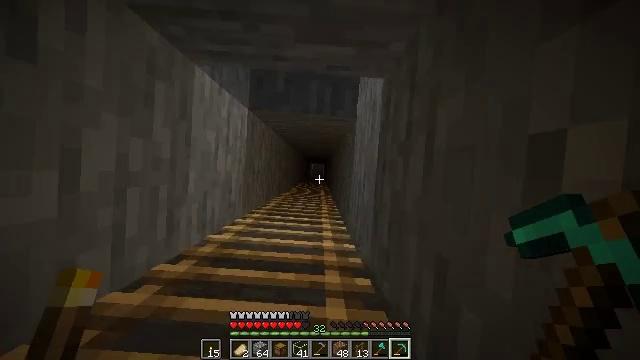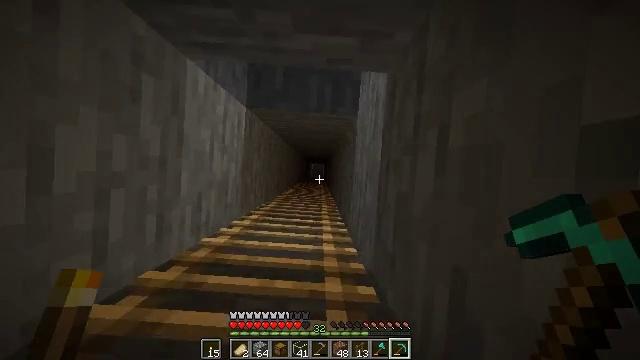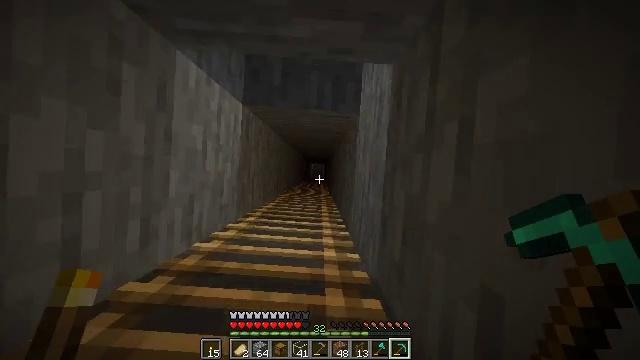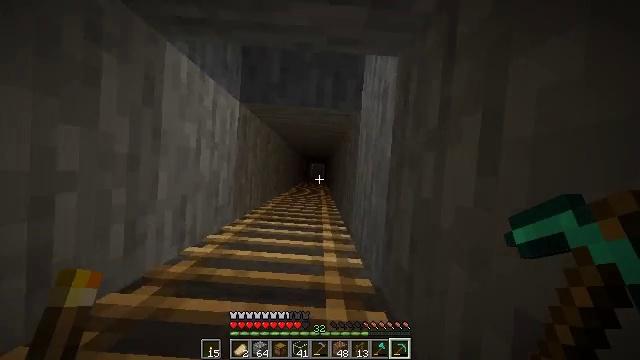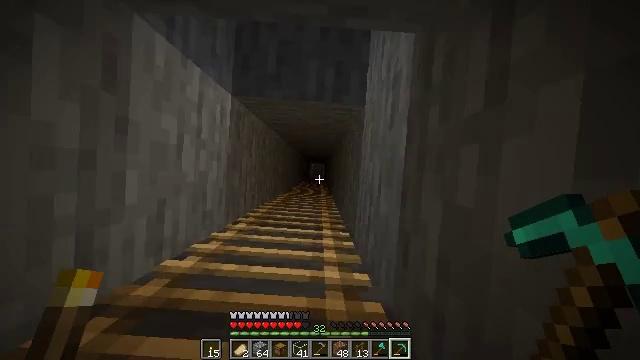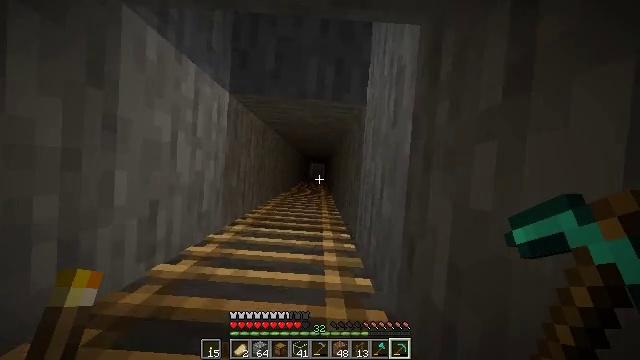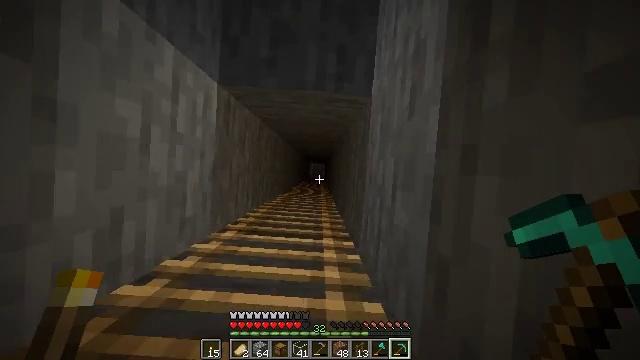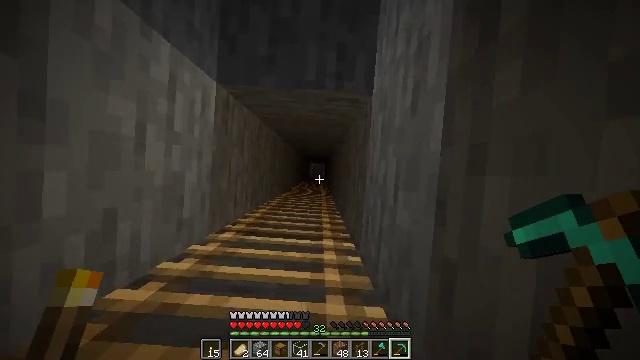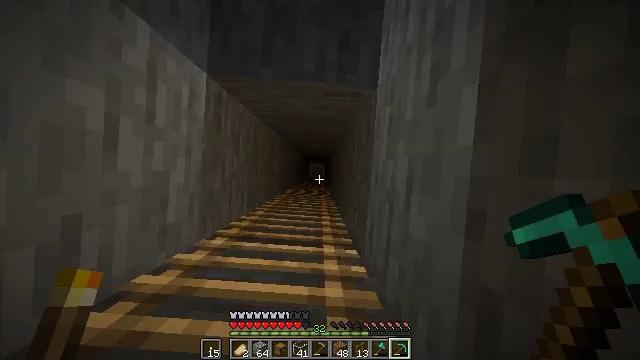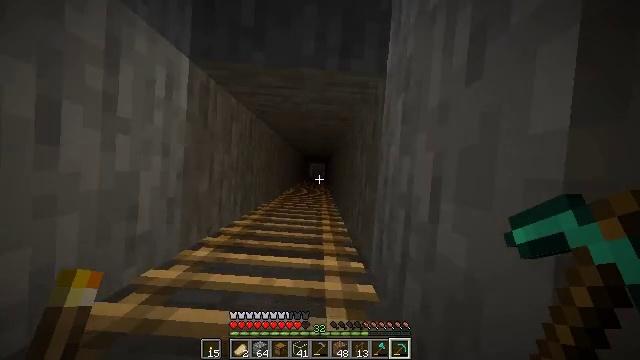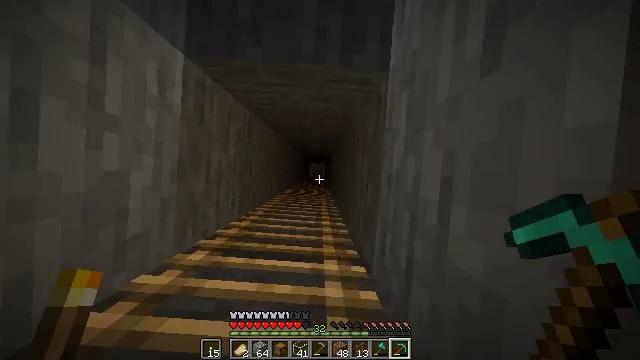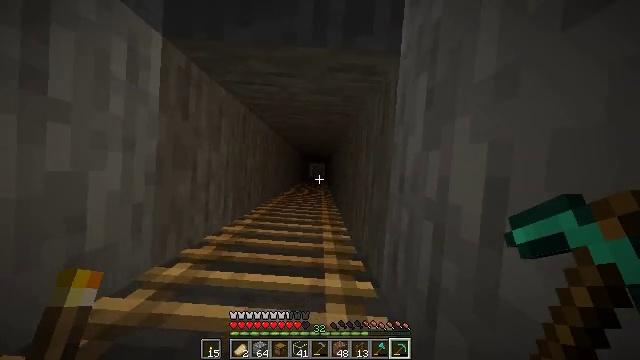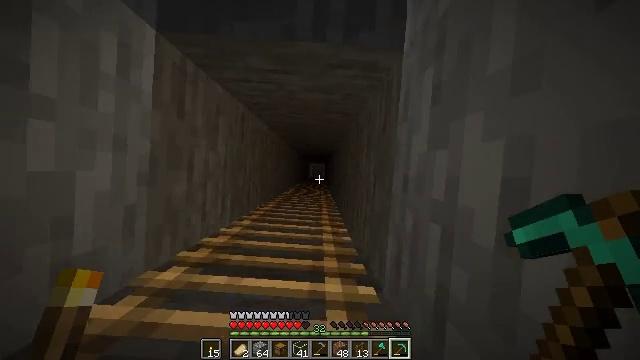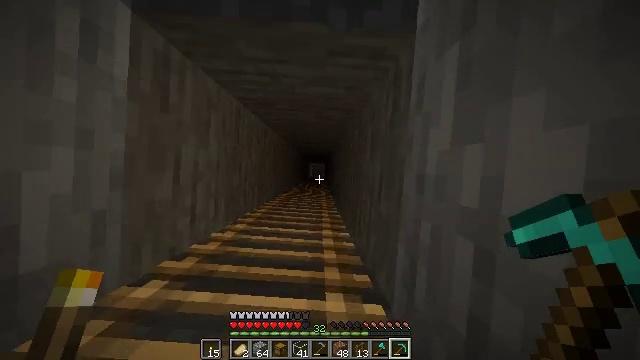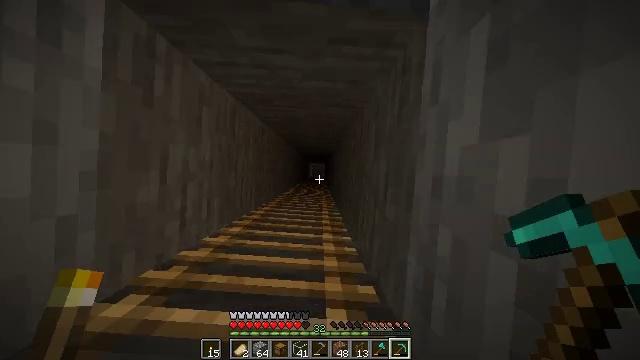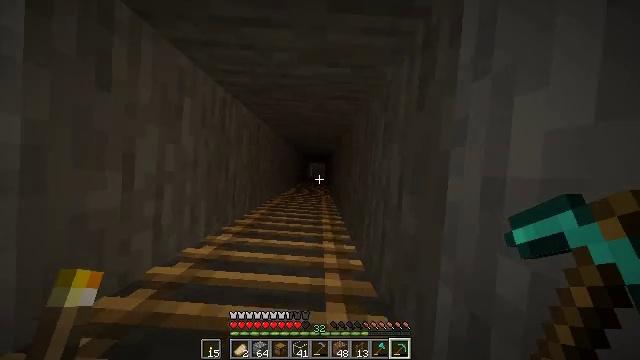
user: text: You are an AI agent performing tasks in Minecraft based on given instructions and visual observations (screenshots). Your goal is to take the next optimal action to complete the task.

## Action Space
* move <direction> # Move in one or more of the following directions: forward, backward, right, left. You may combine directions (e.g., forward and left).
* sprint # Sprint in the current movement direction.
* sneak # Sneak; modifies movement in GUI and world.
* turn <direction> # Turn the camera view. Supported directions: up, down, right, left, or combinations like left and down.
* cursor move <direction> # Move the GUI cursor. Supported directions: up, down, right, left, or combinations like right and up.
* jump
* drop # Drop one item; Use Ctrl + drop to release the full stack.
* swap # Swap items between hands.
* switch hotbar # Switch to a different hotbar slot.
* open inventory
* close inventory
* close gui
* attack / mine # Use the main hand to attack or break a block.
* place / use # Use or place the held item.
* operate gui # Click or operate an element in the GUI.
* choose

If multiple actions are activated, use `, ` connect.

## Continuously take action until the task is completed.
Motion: motion action
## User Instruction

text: craft item air
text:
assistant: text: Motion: move forward
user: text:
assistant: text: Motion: move forward
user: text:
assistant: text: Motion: move forward
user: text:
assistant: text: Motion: move forward
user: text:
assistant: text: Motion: move forward
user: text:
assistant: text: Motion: move forward
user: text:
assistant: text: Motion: move forward
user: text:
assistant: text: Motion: move forward
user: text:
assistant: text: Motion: move forward
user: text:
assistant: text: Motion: move forward
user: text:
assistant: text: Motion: move forward
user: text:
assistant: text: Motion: move forward
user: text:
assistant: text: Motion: move forward
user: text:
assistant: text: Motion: move forward
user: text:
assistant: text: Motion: move forward
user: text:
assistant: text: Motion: move forward
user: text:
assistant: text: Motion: move forward
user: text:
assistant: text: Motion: move forward
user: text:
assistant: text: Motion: move forward
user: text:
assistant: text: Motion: move forward
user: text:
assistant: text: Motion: move forward
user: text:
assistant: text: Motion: move forward
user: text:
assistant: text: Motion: move forward
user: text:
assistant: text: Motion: move forward
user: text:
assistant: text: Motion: move forward
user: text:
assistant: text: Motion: move forward
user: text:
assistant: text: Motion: move forward
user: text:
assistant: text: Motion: move forward
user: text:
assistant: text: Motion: move forward
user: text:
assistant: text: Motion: move forward